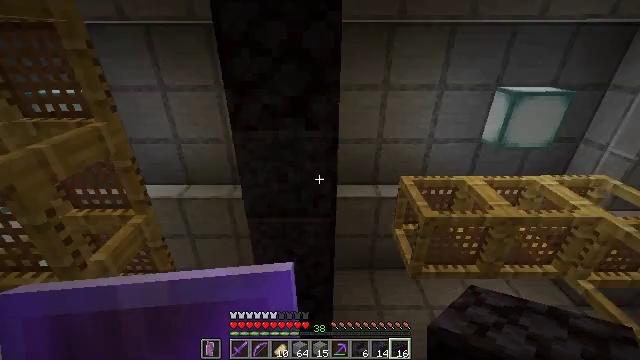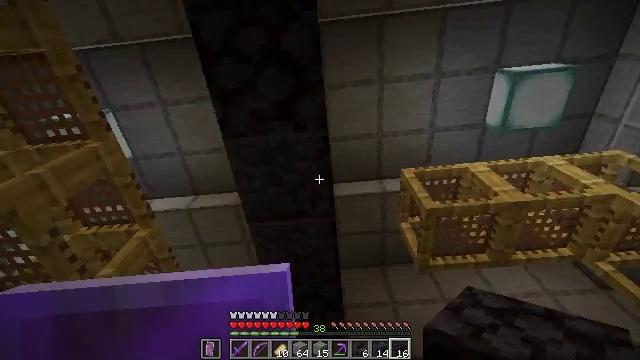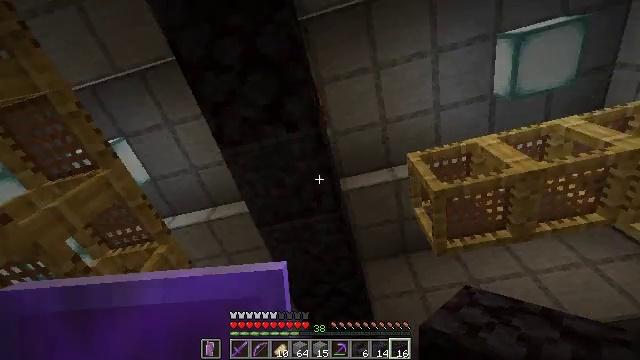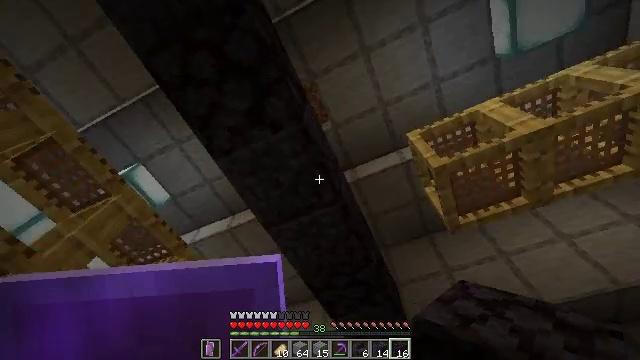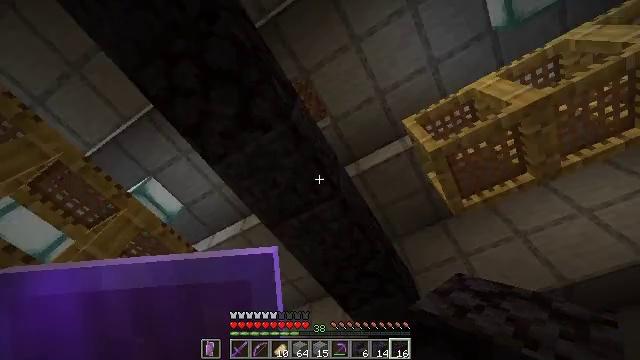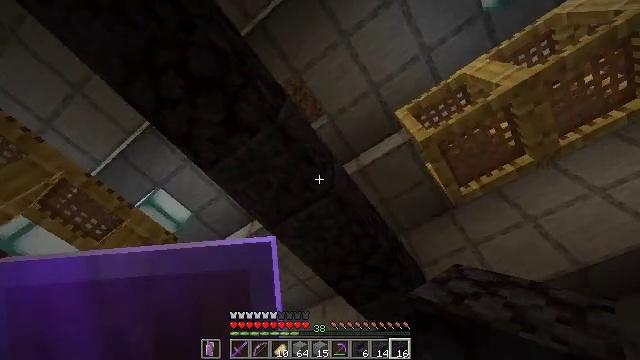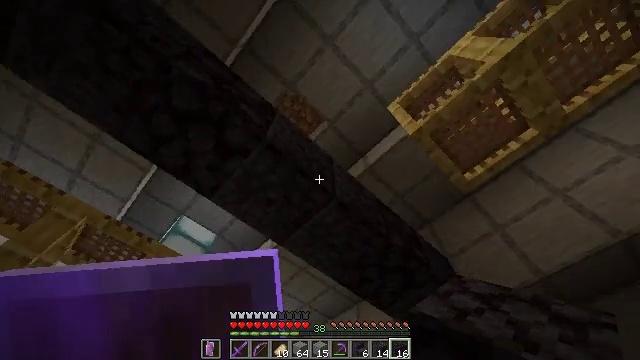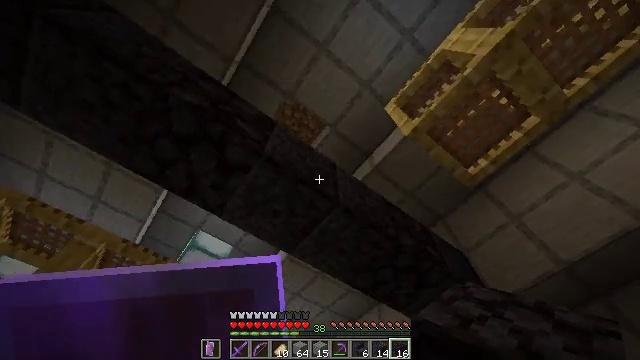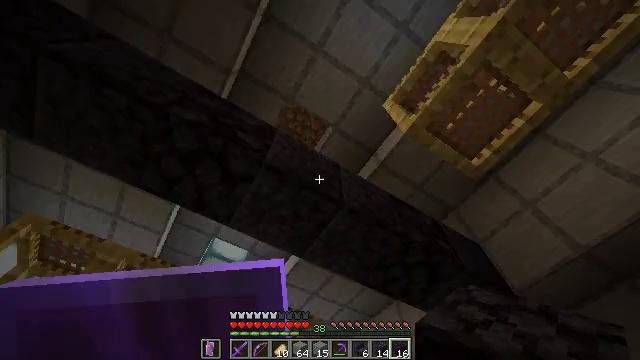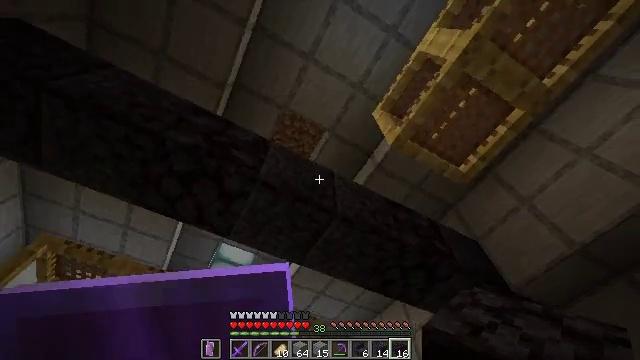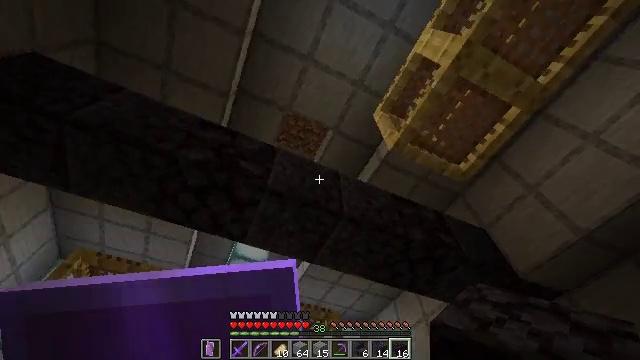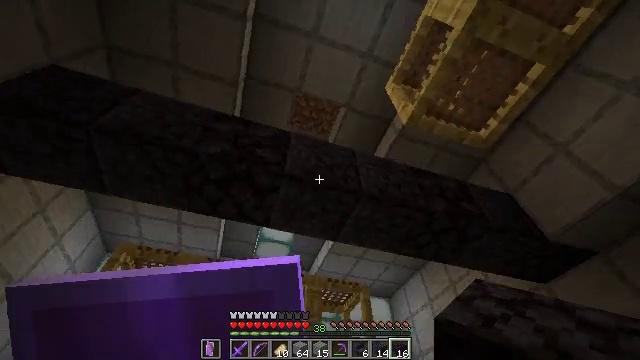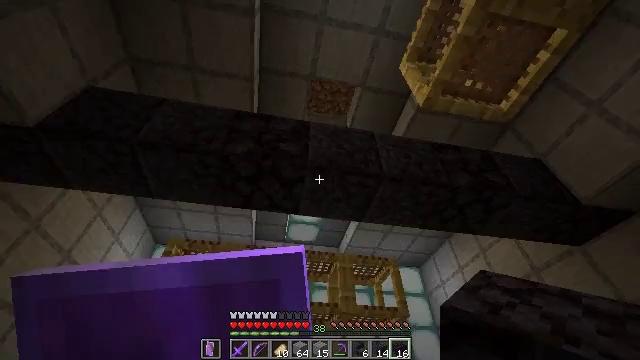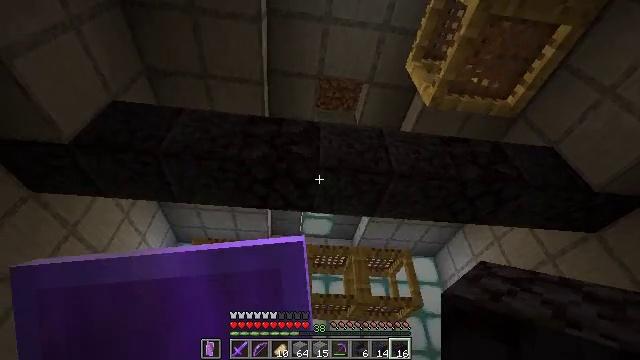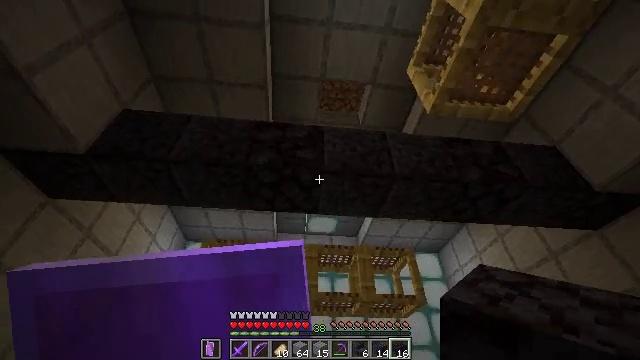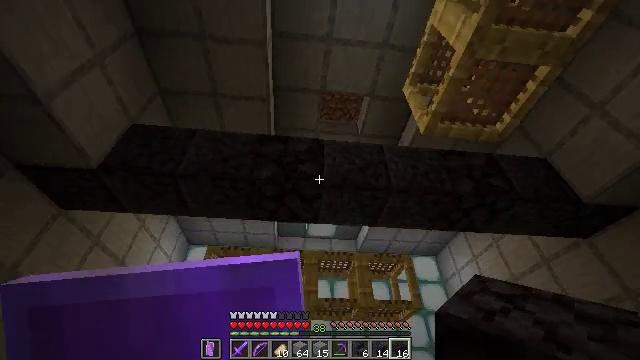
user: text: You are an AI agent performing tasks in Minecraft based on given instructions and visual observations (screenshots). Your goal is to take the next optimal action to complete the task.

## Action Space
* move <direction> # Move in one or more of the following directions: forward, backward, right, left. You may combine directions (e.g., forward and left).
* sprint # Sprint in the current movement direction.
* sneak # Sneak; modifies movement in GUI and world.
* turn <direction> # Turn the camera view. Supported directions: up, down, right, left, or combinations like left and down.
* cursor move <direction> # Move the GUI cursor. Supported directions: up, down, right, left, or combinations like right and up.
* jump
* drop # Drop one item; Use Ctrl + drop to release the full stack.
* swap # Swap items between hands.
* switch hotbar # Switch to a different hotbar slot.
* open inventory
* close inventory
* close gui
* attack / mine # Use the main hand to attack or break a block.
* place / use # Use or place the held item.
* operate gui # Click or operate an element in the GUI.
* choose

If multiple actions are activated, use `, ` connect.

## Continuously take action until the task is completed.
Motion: motion action
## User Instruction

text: Break the polished blackstone block.
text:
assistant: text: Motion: move right, turn left
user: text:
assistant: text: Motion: move right, turn left
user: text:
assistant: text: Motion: move right, turn left and down
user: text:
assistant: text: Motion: move right, turn left
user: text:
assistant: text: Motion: move right, turn left
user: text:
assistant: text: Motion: move right, turn left
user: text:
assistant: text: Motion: move back and move right, turn left
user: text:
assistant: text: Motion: move back and move right, turn left
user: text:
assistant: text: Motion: move back, turn left and down
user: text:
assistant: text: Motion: move back, turn left and down
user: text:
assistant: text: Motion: move back, turn left and down
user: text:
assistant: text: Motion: move back, turn left and down
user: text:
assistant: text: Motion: move back, turn left and down
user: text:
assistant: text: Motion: move back, turn left
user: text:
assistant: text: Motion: move back
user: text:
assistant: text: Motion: move back
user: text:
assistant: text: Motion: move back
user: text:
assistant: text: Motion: move back, turn left and down
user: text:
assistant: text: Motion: move back and move right, turn left and down
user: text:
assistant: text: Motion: move back and move right
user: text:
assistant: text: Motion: move back and move right
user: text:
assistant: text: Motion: move back and move right
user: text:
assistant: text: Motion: move back, turn left and down
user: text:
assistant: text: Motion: move back, turn left and down
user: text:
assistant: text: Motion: move back
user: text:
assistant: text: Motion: move back
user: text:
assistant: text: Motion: move back
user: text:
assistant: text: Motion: move back
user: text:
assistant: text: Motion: move back
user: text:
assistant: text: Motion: move back